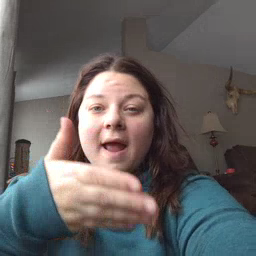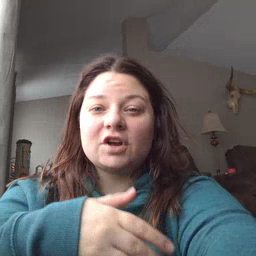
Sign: after